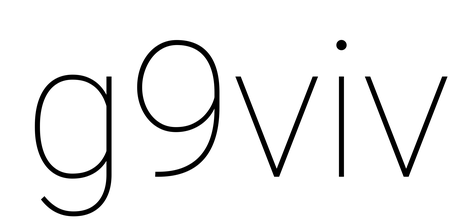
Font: Roboto_Thin